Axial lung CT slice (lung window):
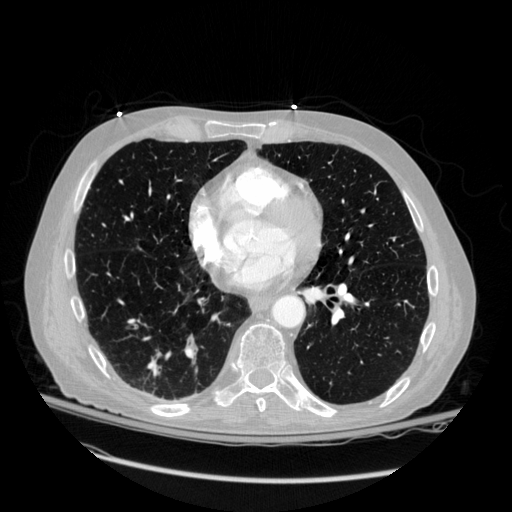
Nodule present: no